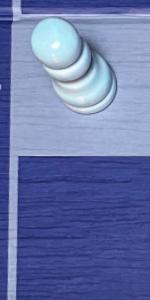
Label: Empty